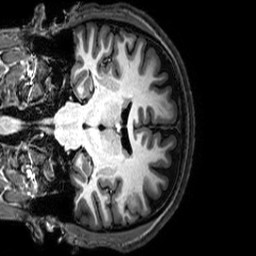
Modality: T1w
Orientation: coronal